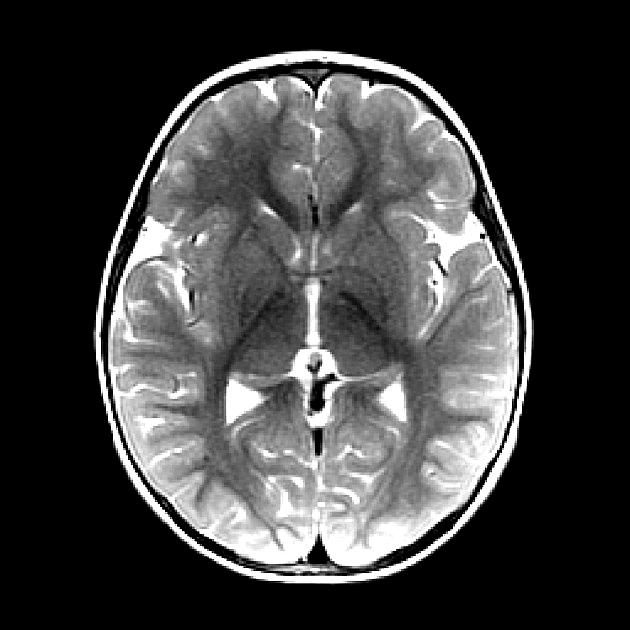
Label: notumor